Question: I'm trying to draw a popup using HTML5 canvas.
The popup is composed of a canvas that draws an arrow and a div below:

As you can clearly see, the color of the arrow is darker than the div's background-color.
The code is injected into every tab of the browser and the popup is shown upon selection of text.
Here's the drawing code:
'''
var ctx = $('#popupCanvas')[0].getContext("2d");
ctx.moveTo(10, 0);
ctx.lineTo(0, 10);
ctx.lineTo(20, 10);
ctx.fillStyle = "rgba(50,50,50,0.9)";
ctx.fill();
'''
and the CSS of the div is :
'''
#popupMenu
{
line-height: 0px;
display:block;
background-color:rgba(50,50,50,0.9);
color:#ddd;
-webkit-box-shadow: 2px 2px 5px #555;
-webkit-border-radius:5px;
font-family: Century Gothic, sans-serif;
font-style: normal;
font-variant: normal;
font-weight: normal;
font-size:0px;
padding:5px;
width:345px;
}
'''
As you can see, the colors are the same and yet they are rendered differently.
What am I doing wrong?
Why are there any differences? I'm using Webkit under chrome 15.
I forgot to mention, the popup is running as .
Adding the HTML source code:
'''
<div id='popupContainer'>
<canvas id='popupCanvas' width='20' height='10'/>
<div id='popupMenu'>
</div>
</div>
'''
and the full CSS:
'''
#popupCanvas
{
position:relative;
margin:0px;
padding:0px;
}
#popupContainer
{
position:absolute;
z-index: 999999;
direction:ltr;
text-align:center;
}
#popupMenu
{
line-height: 0px;
display:block;
background-color:rgba(50,50,50,0.9);
color:#ddd;
-webkit-box-shadow: 2px 2px 5px #555;
-webkit-border-radius:5px;
font-family: Century Gothic, sans-serif;
font-style: normal;
font-variant: normal;
font-weight: normal;
font-size:0px;
padding:5px;
width:345px;
}
'''
Here's my entire code upon user selection :
'''
this.onTextSelected = function (selText) {
selectedText = selText;
// check if we have value
var selection = window.getSelection();
var node = document.elementFromPoint(currentMousePos.x, currentMousePos.y);
if (node.value) {
rect = getTextBoundingRect(node, $(node).caret().start, $(node).caret().end);
}
else
rect = selection.getRangeAt(0).getBoundingClientRect();
var bottom = rect.bottom + document.body.scrollTop;
var left = rect.left + document.body.scrollLeft
$("#popupContainer").css('top', bottom);
// Div exceeds left side
if (left - $("#popupContainer").outerWidth() / 2 < 0) {
$("#popupContainer").css('left', left);
// TODO: set the arrow to be left
}
// Div exceeds right side
else if (left + $("#popupContainer").outerWidth() / 2 > $(window).width()) {
$("#popupContainer").css('left', left + rect.width - $("#popupContainer").outerWidth());
// TODO: set the arrow to be right
}
else {
$("#popupContainer").css('left', left + rect.width / 2 - $("#popupContainer").outerWidth() / 2);
}
$("#popupContainer").show();
var ctx = $('#popupCanvas')[0].getContext("2d");
ctx.moveTo(10, 0);
ctx.lineTo(0, 10);
ctx.lineTo(20, 10);
ctx.fillStyle = "rgba(50,50,50,0.9)";
ctx.fill();
};
'''
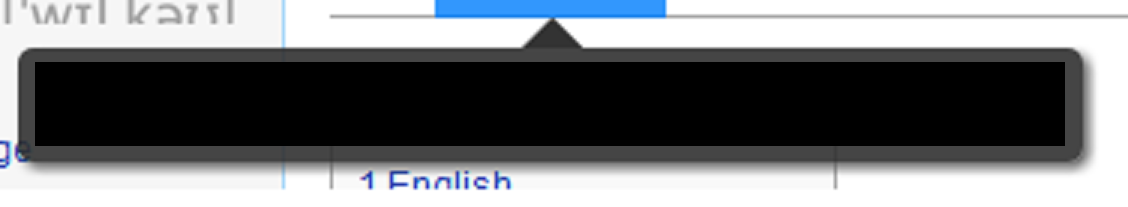
Answer: I'd suggest trying to define it in something other than rgba as a potential fix, although it is quite strange.
On another point, i'd consider using a pseudo element (see <URL> for the arrow, it seems a bit unnecessary to use a whole canvas element for such a detail. Whilst support might not be fantastic/consistent, neither is that for canvas so I'd say it's likely a good swap.